Field crop: maize
Growth stage: 2
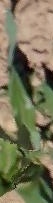
Species: maize